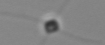
Label: Chaetoceros_tenuissimus